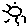
Label: sun